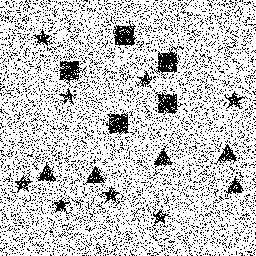
Squares: 5
Triangles: 5
Stars: 8
Total shapes: 18